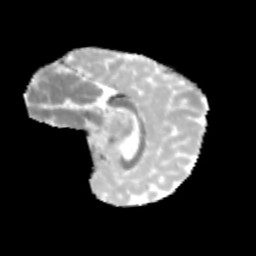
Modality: MD
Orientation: sagittal
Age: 10
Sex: female
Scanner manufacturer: siemens
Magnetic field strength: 3 T
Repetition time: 3.8 s
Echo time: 0.07 s